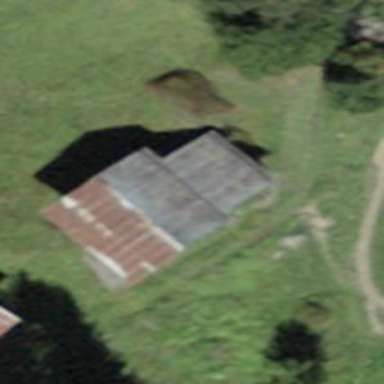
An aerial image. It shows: Rural barn.